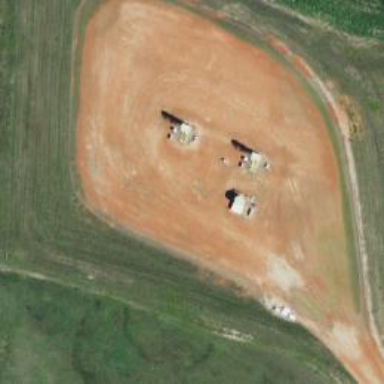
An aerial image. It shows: Petroleum well that is man-made.